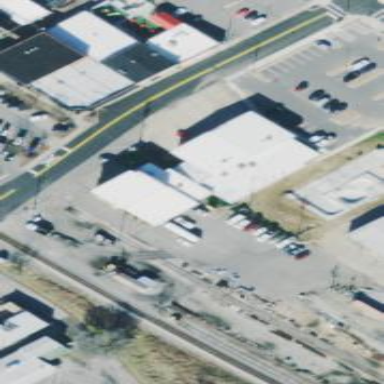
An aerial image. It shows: Fire station building.